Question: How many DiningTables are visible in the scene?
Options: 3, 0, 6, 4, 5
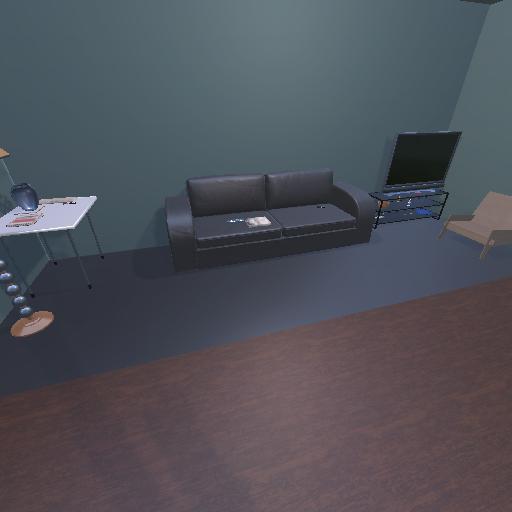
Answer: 3